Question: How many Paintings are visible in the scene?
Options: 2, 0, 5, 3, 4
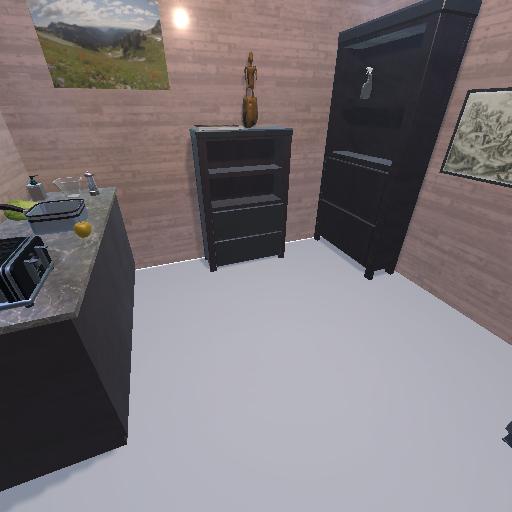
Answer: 2